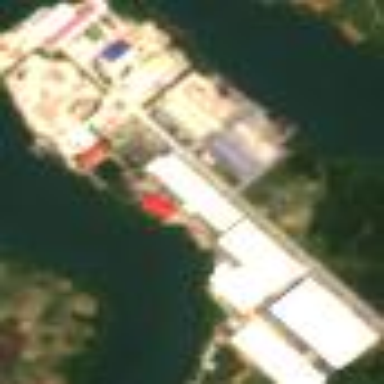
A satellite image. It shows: Industrial area designated as port.